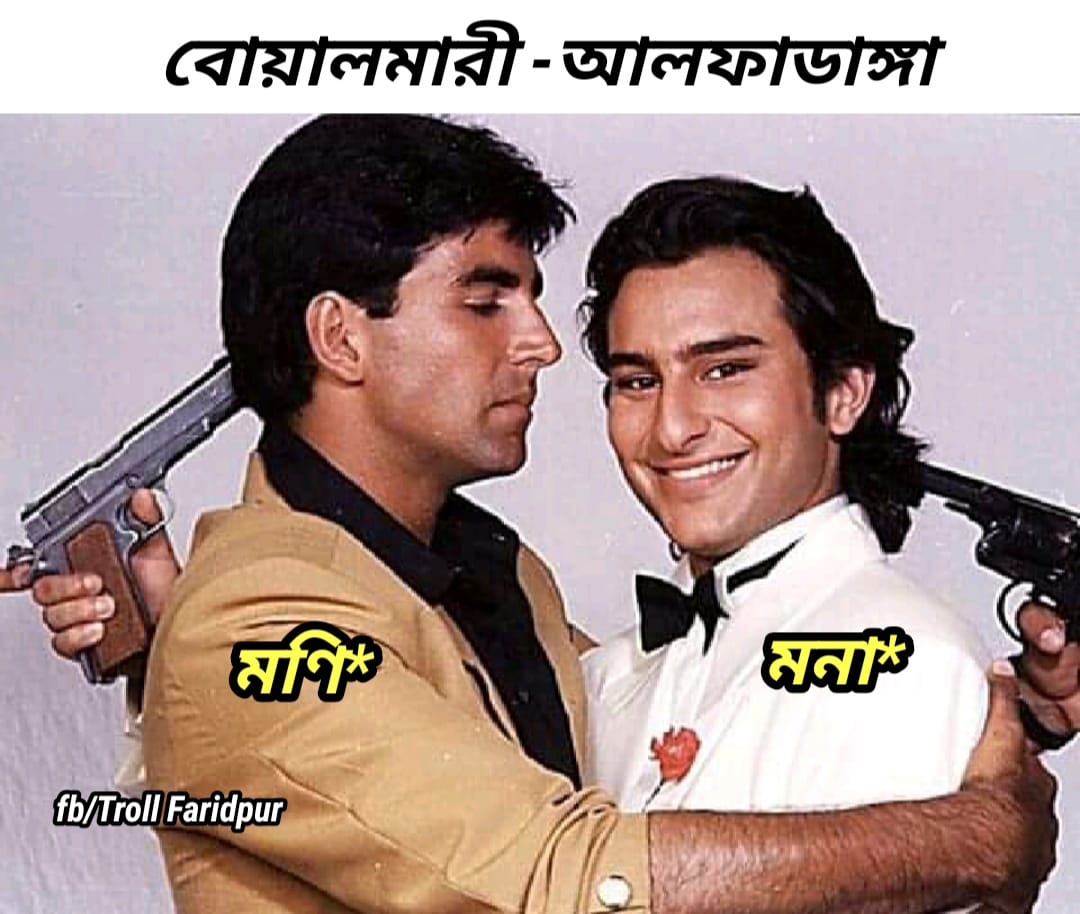
Caption: বোয়ালমারী -  আলফাডাঙ্গা      মণি*    মনা*
Label: non-hate